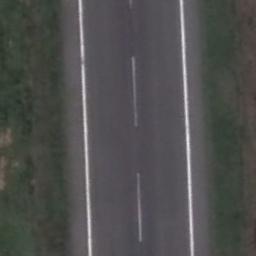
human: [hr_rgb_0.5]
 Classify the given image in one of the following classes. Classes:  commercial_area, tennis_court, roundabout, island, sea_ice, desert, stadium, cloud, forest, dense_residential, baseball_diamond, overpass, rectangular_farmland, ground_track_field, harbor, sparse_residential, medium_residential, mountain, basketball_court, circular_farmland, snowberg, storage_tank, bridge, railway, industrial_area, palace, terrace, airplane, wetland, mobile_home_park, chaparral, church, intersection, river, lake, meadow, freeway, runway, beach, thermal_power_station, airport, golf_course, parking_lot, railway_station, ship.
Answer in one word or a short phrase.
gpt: runway